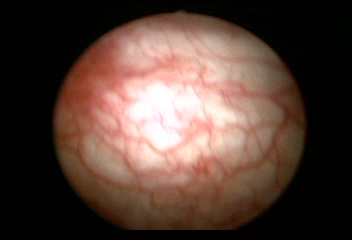
Modality: WLC
Class: Normal mucosa
Bladder cancer association: No